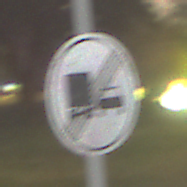
Verkehrszeichen: EndeUeberholverbotKraftfahrzeuge
Umgebung: Outdoor, Suburban
Tageszeit: Night
Wetter: Clear
Licht: Artificial
Jahreszeit: NotSpecified
Kontrast: MediumContrast